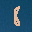
Label: 8